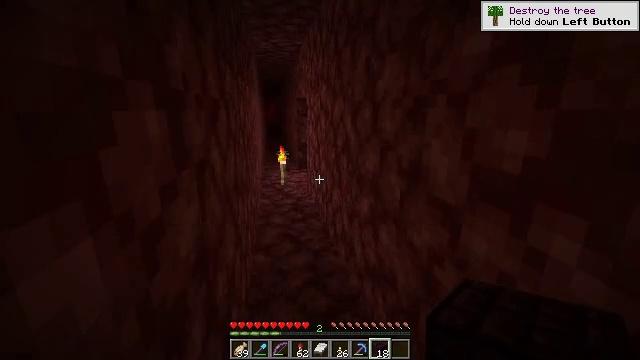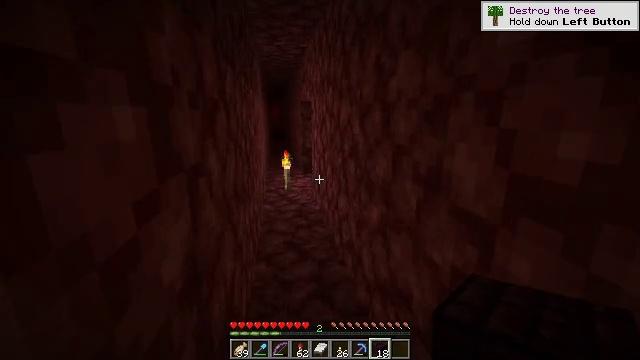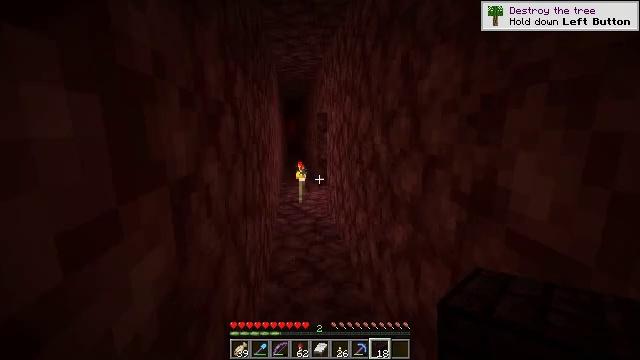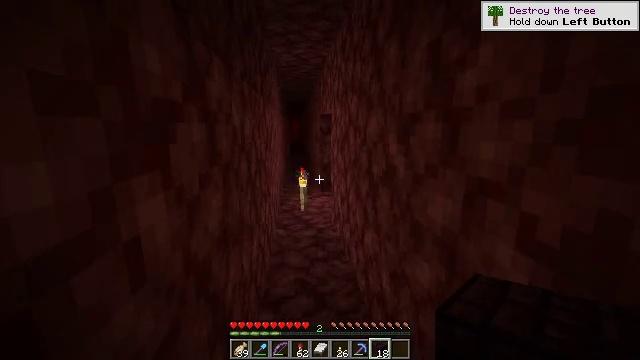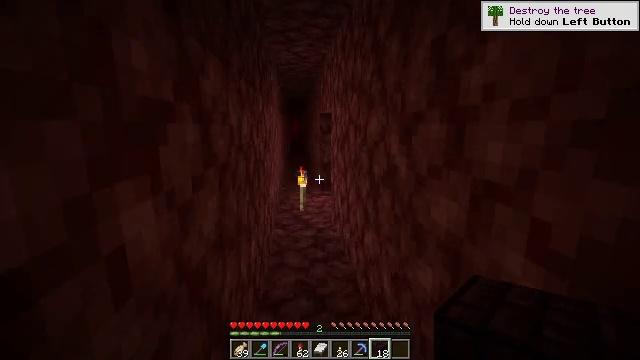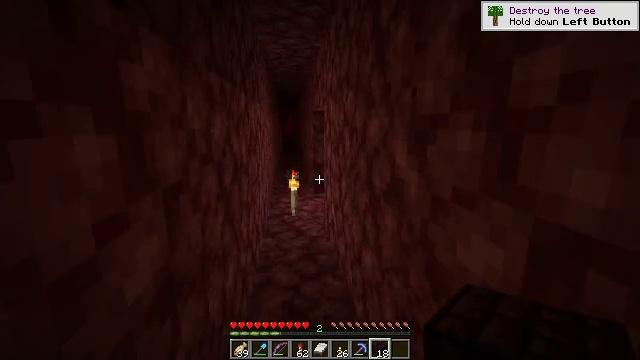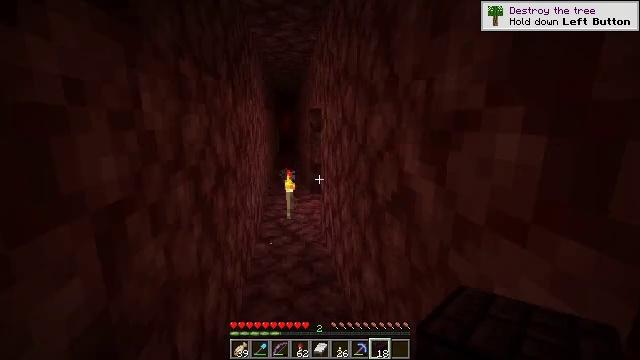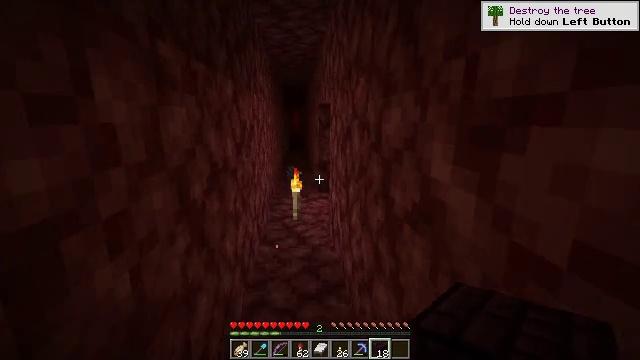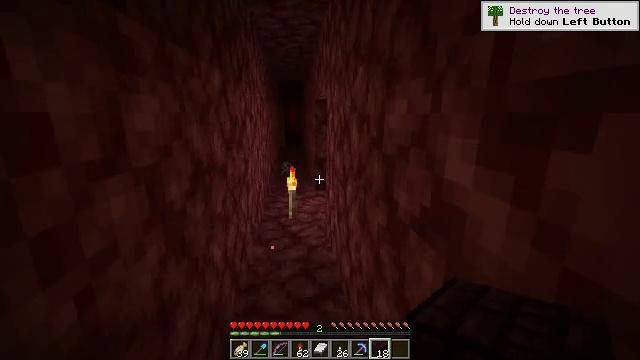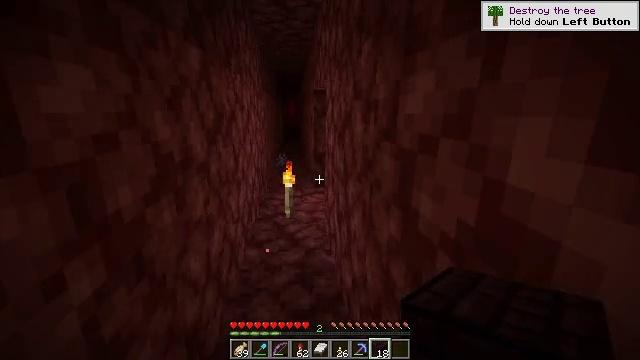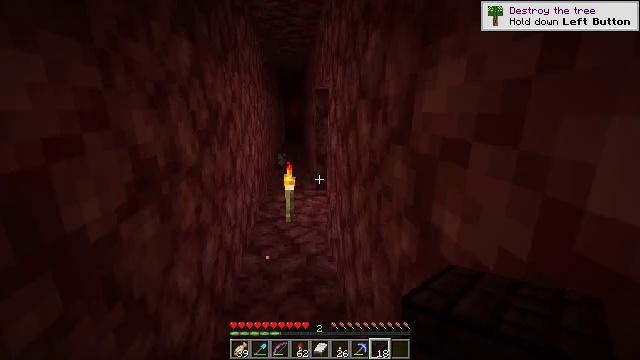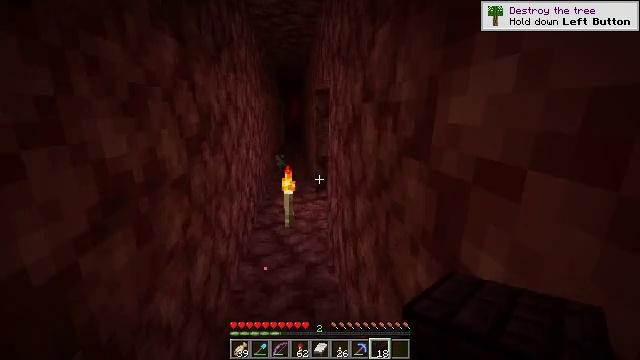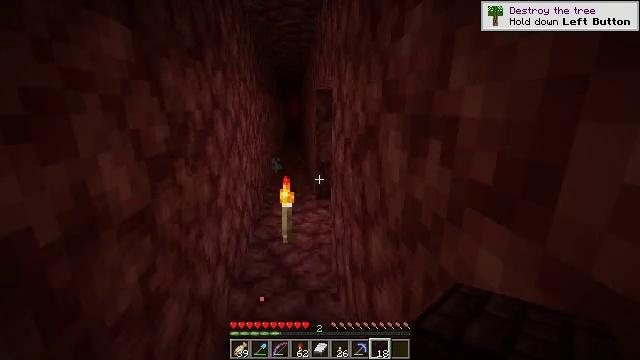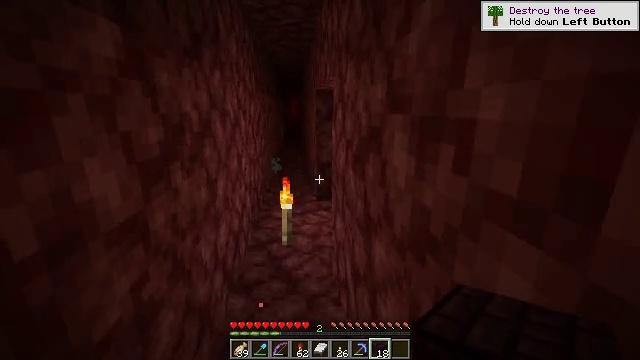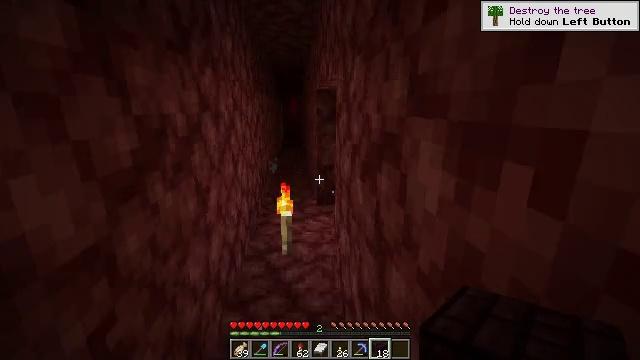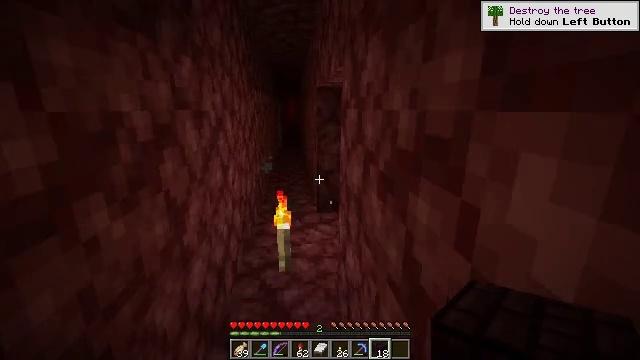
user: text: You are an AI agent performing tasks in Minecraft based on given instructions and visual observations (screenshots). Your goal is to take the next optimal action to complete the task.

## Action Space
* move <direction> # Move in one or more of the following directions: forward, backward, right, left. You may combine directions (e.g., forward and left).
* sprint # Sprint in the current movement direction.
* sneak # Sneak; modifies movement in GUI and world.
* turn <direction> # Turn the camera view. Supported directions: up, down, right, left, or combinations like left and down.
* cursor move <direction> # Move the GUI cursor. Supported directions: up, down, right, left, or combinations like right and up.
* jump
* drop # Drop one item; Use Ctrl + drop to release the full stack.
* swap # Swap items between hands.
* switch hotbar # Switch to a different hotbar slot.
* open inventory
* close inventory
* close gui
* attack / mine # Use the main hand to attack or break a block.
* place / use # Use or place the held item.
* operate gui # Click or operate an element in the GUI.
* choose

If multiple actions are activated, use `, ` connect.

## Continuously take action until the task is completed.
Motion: motion action
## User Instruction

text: Combine nether bricks to craft a nether brick slab.
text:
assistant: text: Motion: move forward
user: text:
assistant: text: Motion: move forward, turn left and up
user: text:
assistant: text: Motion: move forward
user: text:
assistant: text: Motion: move forward
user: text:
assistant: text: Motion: move forward, turn right
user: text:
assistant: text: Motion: move forward
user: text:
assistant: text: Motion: move forward, turn left
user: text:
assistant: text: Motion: move forward
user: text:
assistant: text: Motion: move forward, turn down
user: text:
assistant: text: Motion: move forward
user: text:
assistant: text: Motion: move forward
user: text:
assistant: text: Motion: move forward
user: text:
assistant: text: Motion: move forward
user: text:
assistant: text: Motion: move forward
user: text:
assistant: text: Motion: move forward
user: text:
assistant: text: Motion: move forward and move left, turn right
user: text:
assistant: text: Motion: move forward and move left, turn right
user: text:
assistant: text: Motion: move forward and move left, turn right
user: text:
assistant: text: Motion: move forward and move left, turn right
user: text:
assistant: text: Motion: move forward and move left, turn right
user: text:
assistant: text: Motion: move forward and move left, turn right
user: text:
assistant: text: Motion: move forward and move left, turn right and down
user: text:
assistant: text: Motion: move forward and move left, turn right and down
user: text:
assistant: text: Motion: move forward and move left, turn right and down
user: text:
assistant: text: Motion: move forward and move left, turn right
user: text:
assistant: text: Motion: move forward and move left, turn right
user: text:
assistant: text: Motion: move forward and move left, turn right
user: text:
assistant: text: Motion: move forward and move left, turn right
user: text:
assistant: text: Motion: move forward and move left, turn right
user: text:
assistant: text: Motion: move forward and move left, turn right